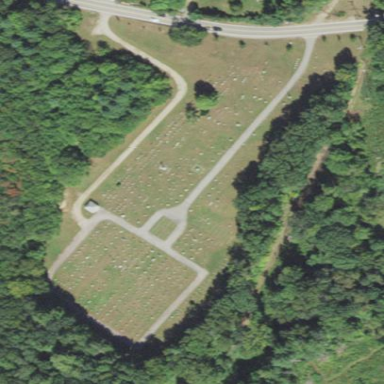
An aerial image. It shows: Cemetery area categorized as cemetery.